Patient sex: M
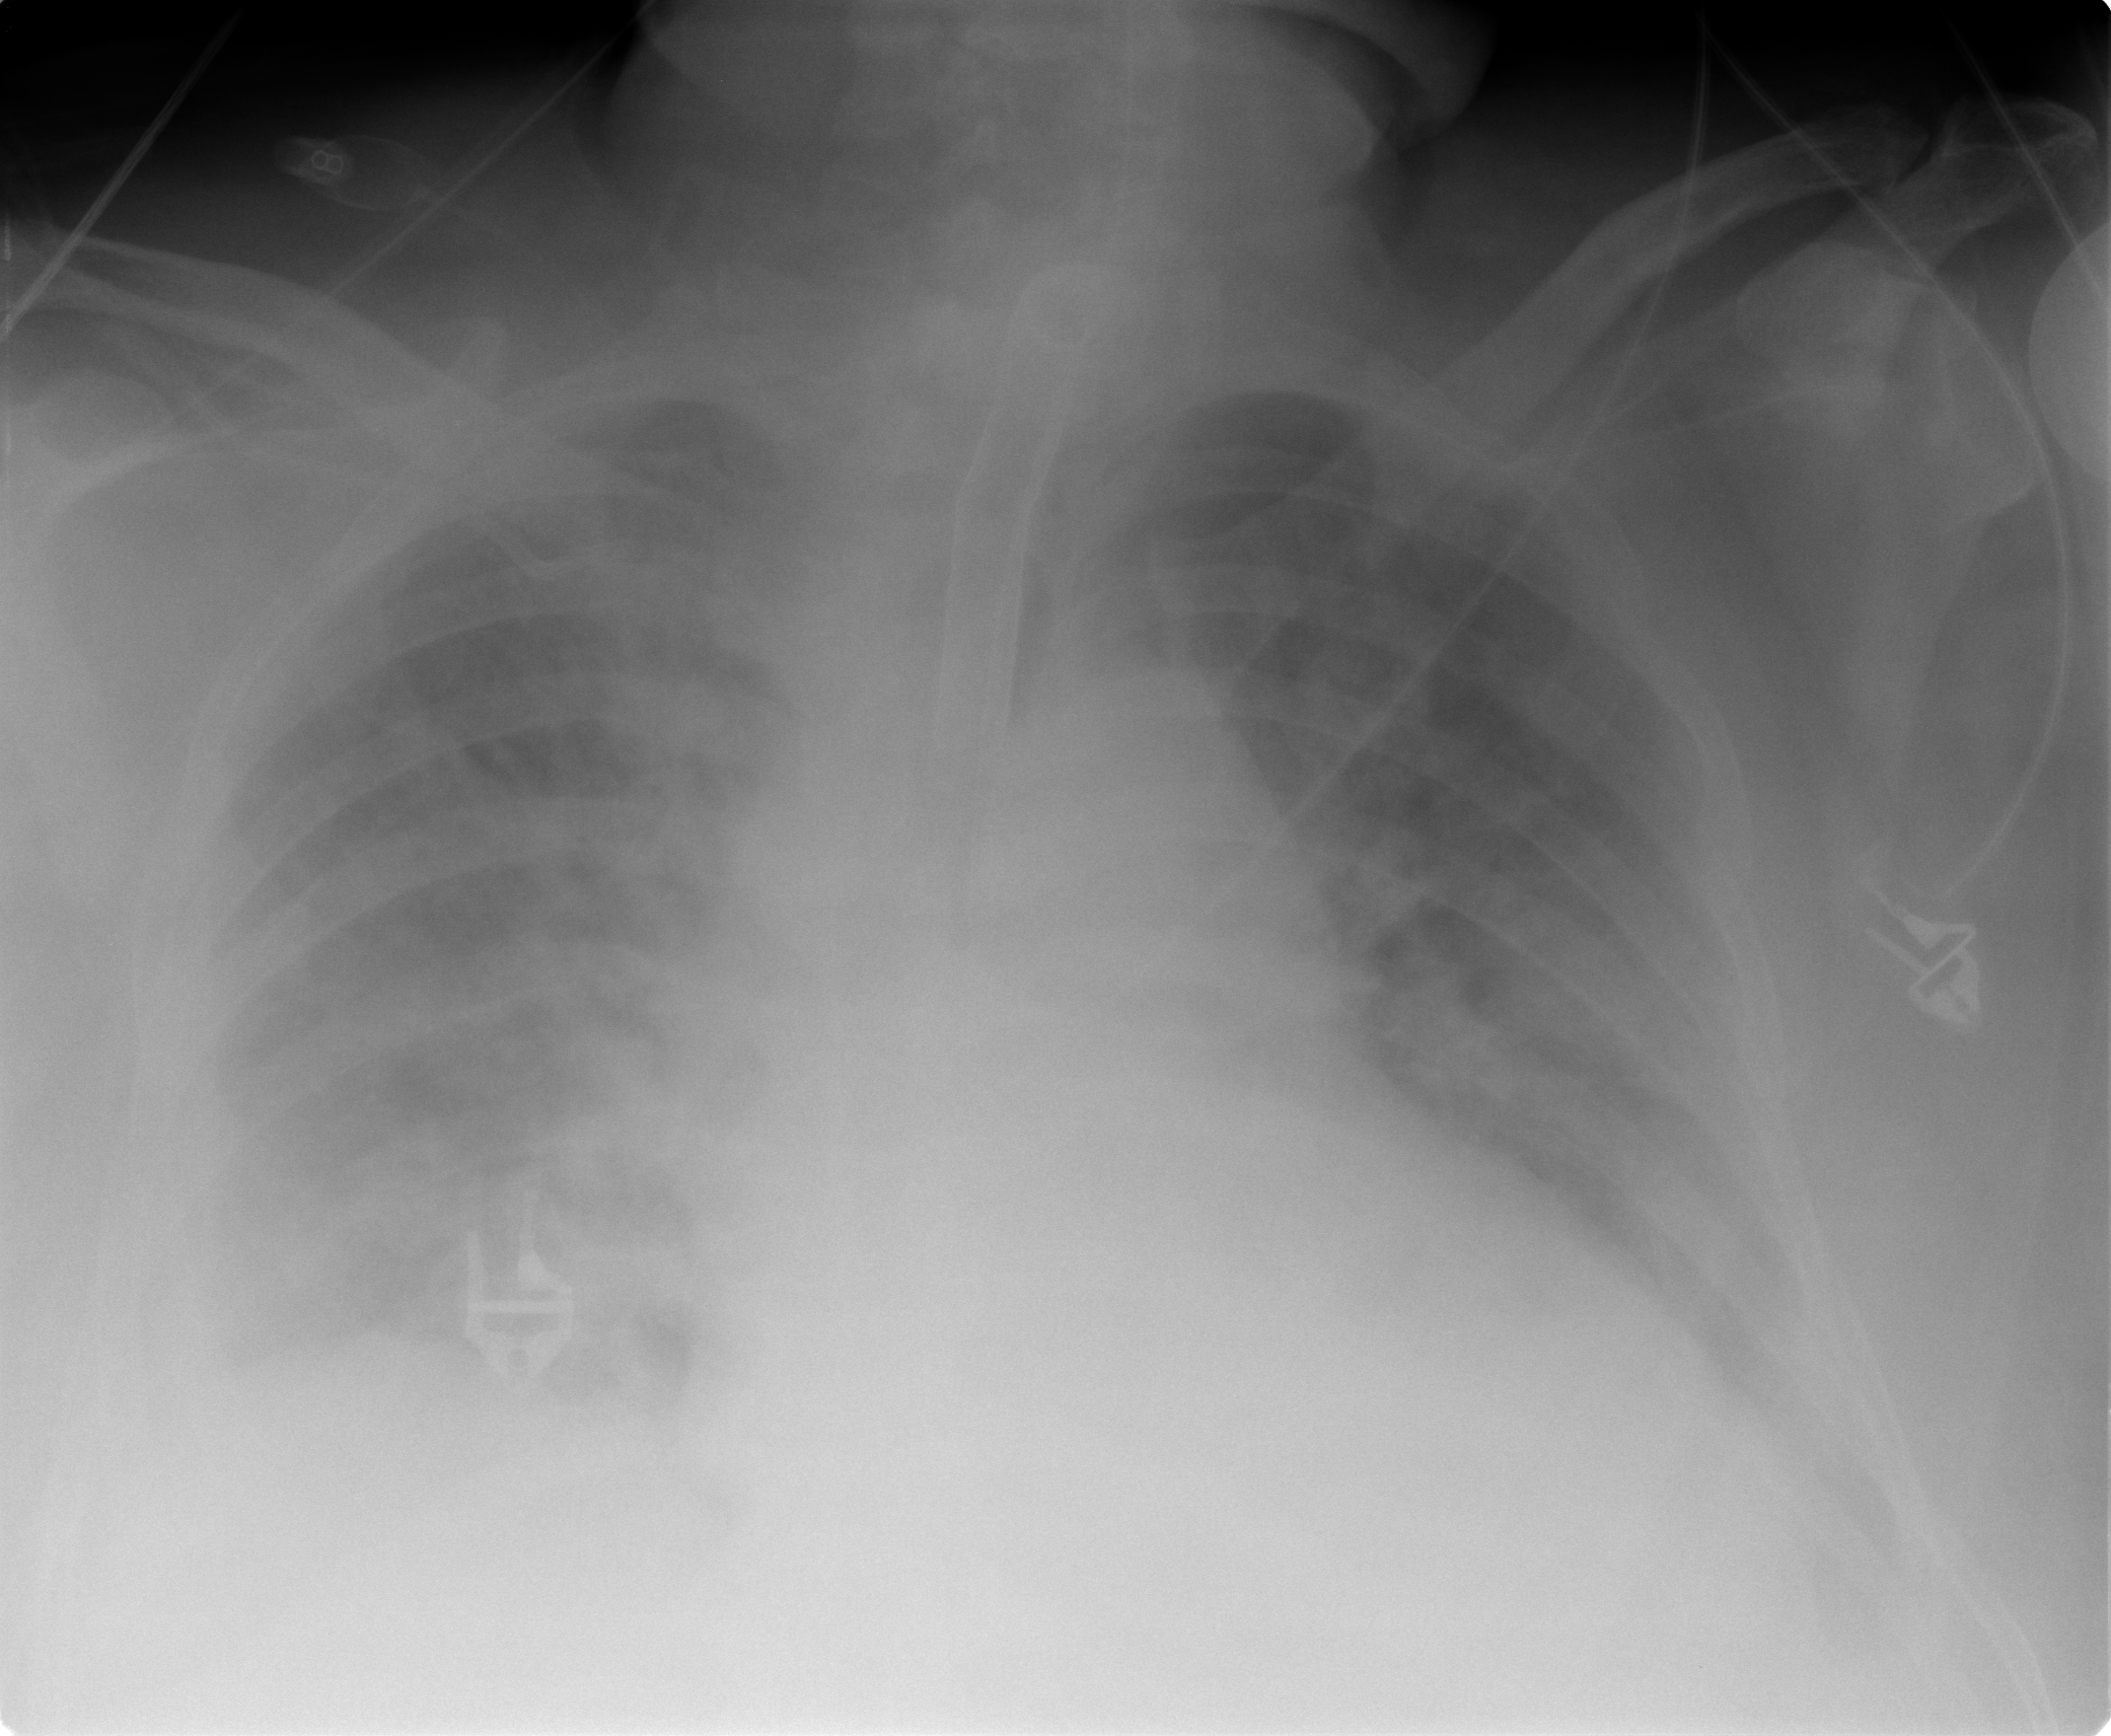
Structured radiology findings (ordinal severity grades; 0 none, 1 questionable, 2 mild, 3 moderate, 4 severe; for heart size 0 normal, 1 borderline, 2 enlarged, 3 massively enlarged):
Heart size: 2
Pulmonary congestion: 3
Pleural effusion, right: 2
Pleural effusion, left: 2
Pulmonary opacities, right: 3
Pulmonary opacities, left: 3
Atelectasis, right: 2
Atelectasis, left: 2